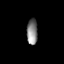
Tissue: prostate
Cell type: Myeloid cells
Senescence score: 0.2499
Nuclear area (px): 273
Mean DAPI intensity: 130.44